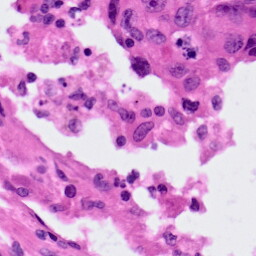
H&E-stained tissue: Lung